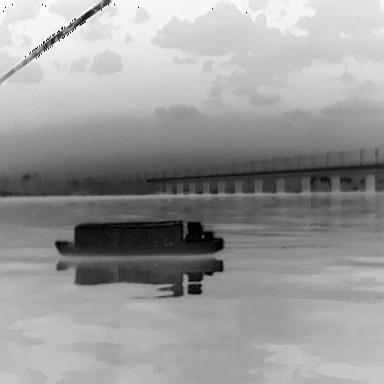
There is a fishing_boat in the infrared image.